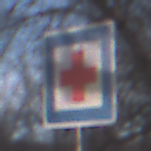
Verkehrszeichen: ErsteHilfe
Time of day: MorningAfternoon
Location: Outdoor (Nature)
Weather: PartlyCloudy
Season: NotSpecified
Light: Natural